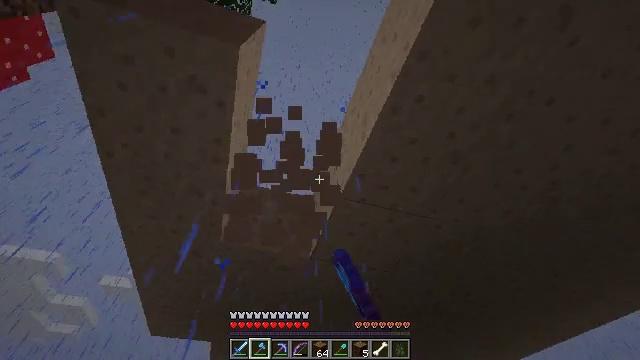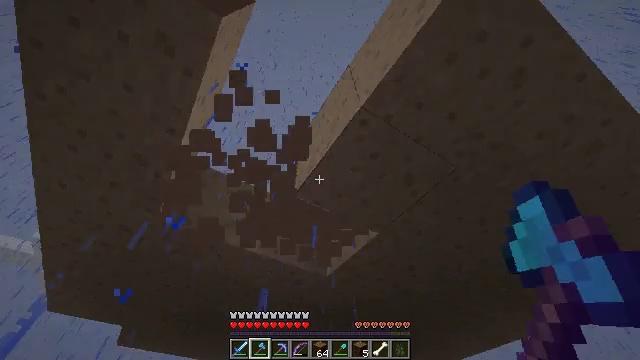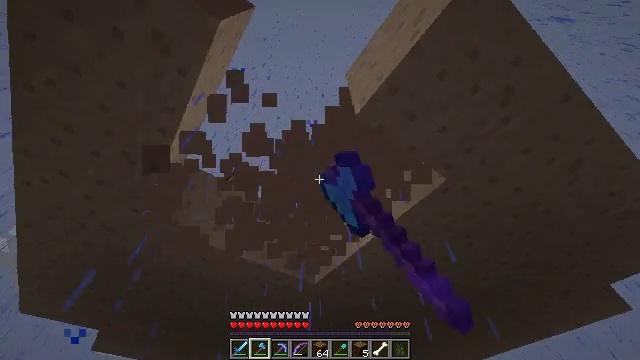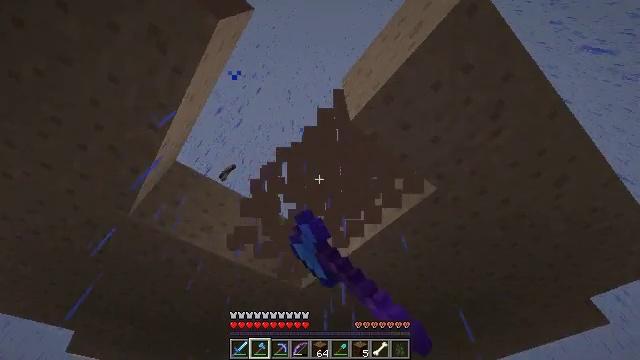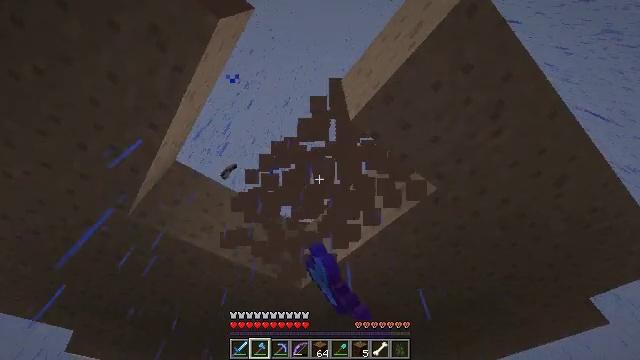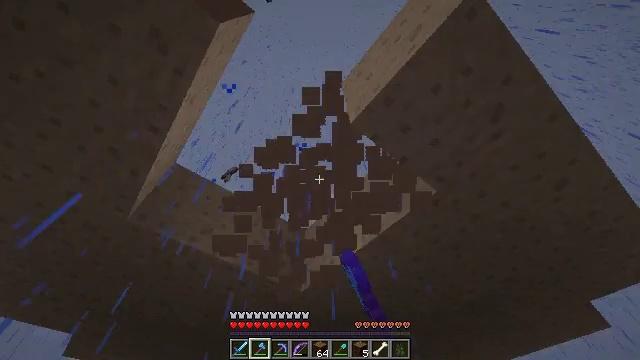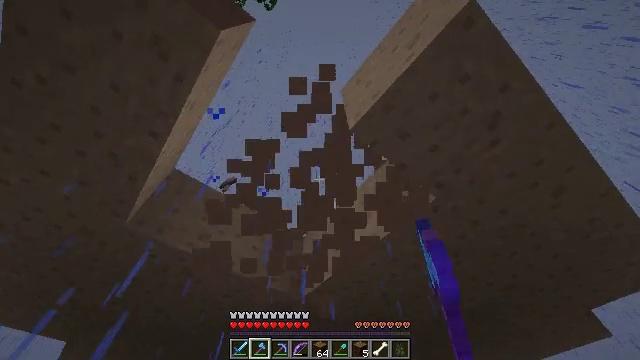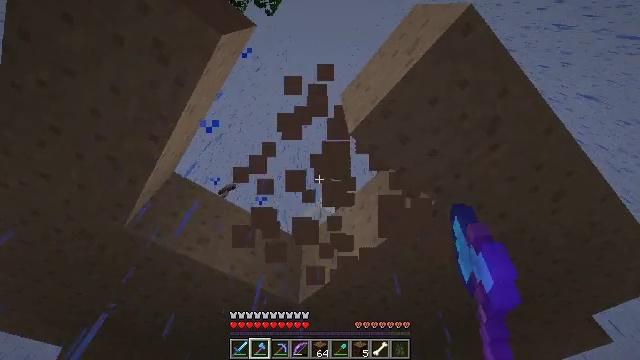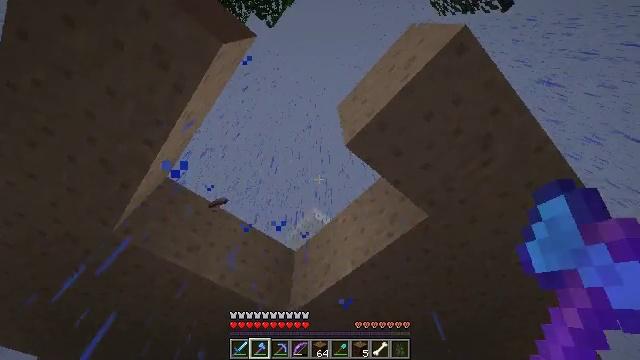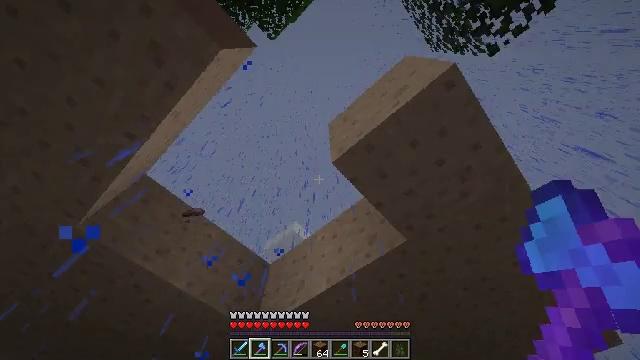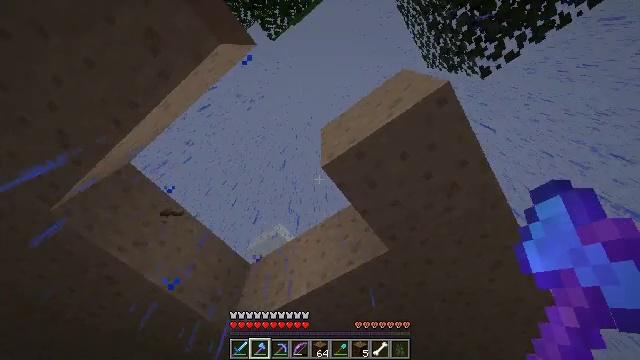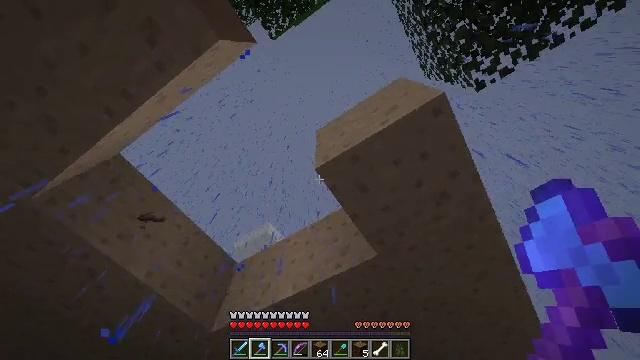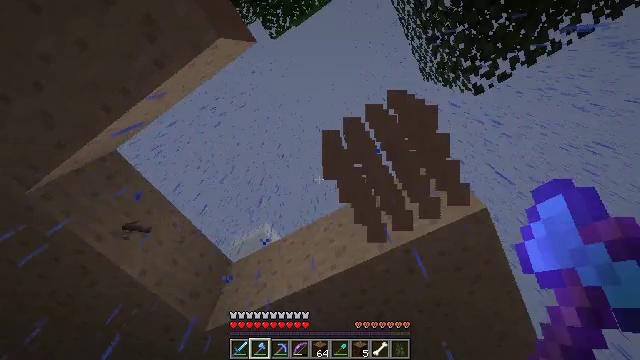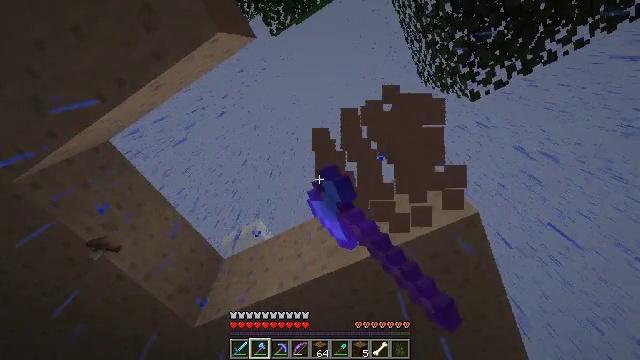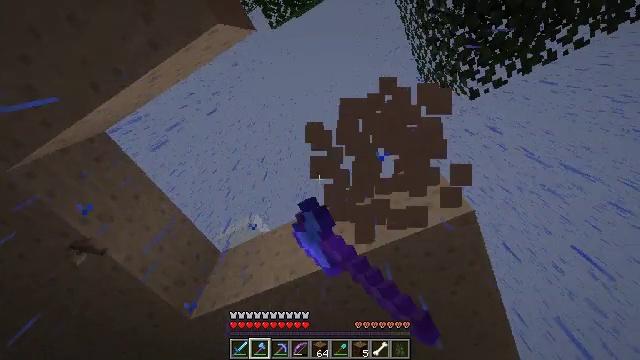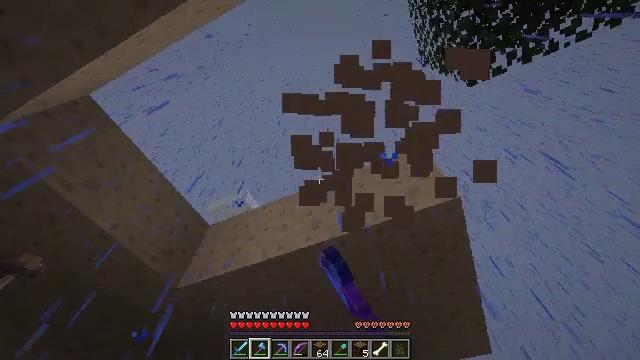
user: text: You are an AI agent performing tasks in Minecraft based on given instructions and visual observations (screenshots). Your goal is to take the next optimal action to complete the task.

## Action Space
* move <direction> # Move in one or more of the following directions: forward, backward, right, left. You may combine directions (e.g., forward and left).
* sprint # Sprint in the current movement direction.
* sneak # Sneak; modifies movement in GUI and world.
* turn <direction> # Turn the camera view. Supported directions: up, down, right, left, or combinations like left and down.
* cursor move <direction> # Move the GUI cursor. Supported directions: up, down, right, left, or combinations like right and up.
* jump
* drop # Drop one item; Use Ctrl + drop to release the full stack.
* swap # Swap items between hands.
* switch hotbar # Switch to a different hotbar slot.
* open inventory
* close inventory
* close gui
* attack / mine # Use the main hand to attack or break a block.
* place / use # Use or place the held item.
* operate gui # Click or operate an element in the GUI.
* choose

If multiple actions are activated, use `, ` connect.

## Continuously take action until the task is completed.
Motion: motion action
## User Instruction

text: Chop down the brown mushroom block.
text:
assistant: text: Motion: turn right, attack / mine
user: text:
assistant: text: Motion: turn right and up, attack / mine
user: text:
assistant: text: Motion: turn up, attack / mine
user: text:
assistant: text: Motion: attack / mine
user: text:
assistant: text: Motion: attack / mine
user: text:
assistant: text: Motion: turn up, attack / mine
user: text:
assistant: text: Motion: attack / mine
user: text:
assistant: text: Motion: turn right and up, attack / mine
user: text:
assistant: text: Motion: turn right and up, attack / mine
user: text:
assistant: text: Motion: turn right, attack / mine
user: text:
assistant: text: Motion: turn right, attack / mine
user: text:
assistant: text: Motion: attack / mine
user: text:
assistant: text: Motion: turn right, attack / mine
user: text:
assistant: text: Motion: turn right and down, attack / mine
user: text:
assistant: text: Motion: turn right and down, attack / mine
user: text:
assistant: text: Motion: turn right and down, attack / mine
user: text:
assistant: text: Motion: turn down, attack / mine
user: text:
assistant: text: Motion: turn down, attack / mine
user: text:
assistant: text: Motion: turn down, attack / mine
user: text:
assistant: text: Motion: turn left and down, attack / mine
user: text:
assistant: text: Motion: turn left and down, attack / mine
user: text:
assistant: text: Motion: turn left, attack / mine
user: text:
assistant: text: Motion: turn left, attack / mine
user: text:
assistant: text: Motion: turn left, attack / mine
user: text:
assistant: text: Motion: turn left, attack / mine
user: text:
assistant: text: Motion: turn left, attack / mine
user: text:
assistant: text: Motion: turn left, attack / mine
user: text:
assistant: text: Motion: turn left, attack / mine
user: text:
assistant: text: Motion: turn left, attack / mine
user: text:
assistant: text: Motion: turn left and down, attack / mine